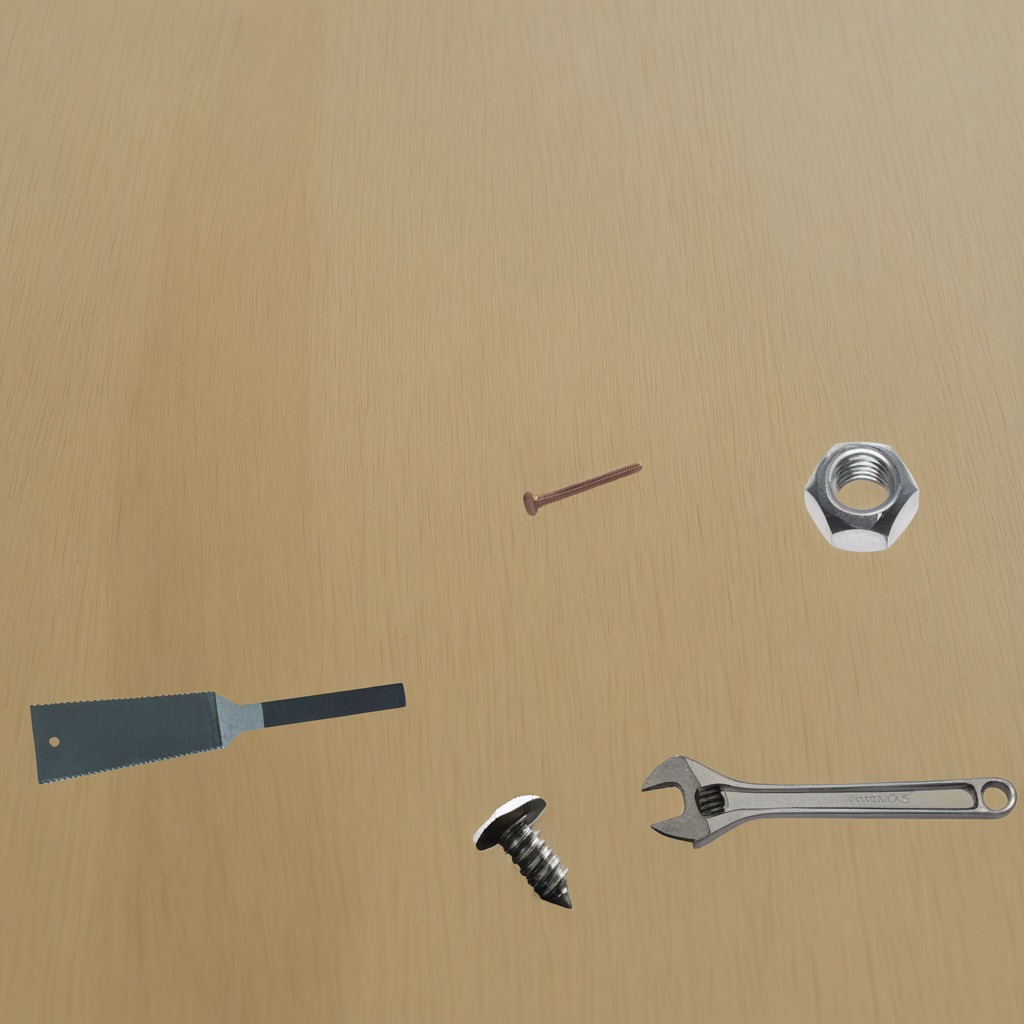
A metal machine screw, an iron nail, a handheld metal saw, a metal nut, and a wrench are lying on a plywood surface in a paint workshop lit by afternoon window light.